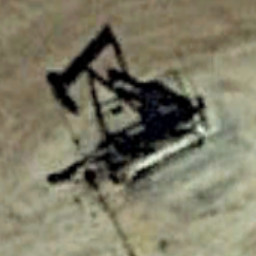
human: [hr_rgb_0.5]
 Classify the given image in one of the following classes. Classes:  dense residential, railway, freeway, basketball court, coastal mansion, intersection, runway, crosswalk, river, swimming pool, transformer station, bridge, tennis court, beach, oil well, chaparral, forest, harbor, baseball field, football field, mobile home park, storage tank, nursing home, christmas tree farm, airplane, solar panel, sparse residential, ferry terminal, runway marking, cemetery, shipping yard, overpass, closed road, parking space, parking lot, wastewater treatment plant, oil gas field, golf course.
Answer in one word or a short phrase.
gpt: oil well